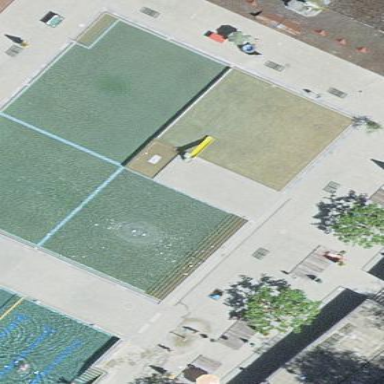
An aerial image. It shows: Swimming pool located in leisure land.